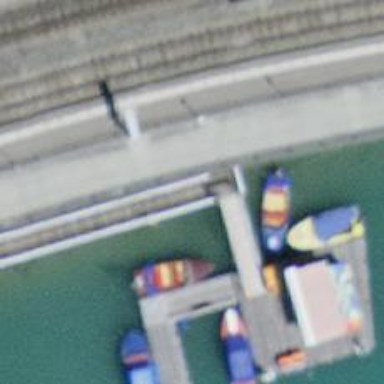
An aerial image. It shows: Man-made pier.